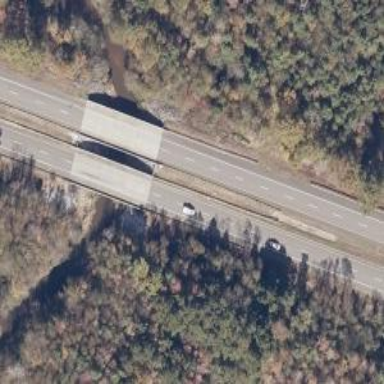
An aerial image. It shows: Trunk highway bridge with dual carriageway.